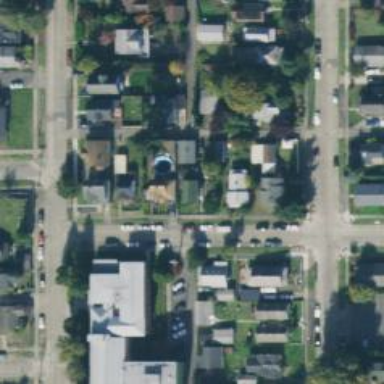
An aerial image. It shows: Alley classified as service road.